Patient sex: F
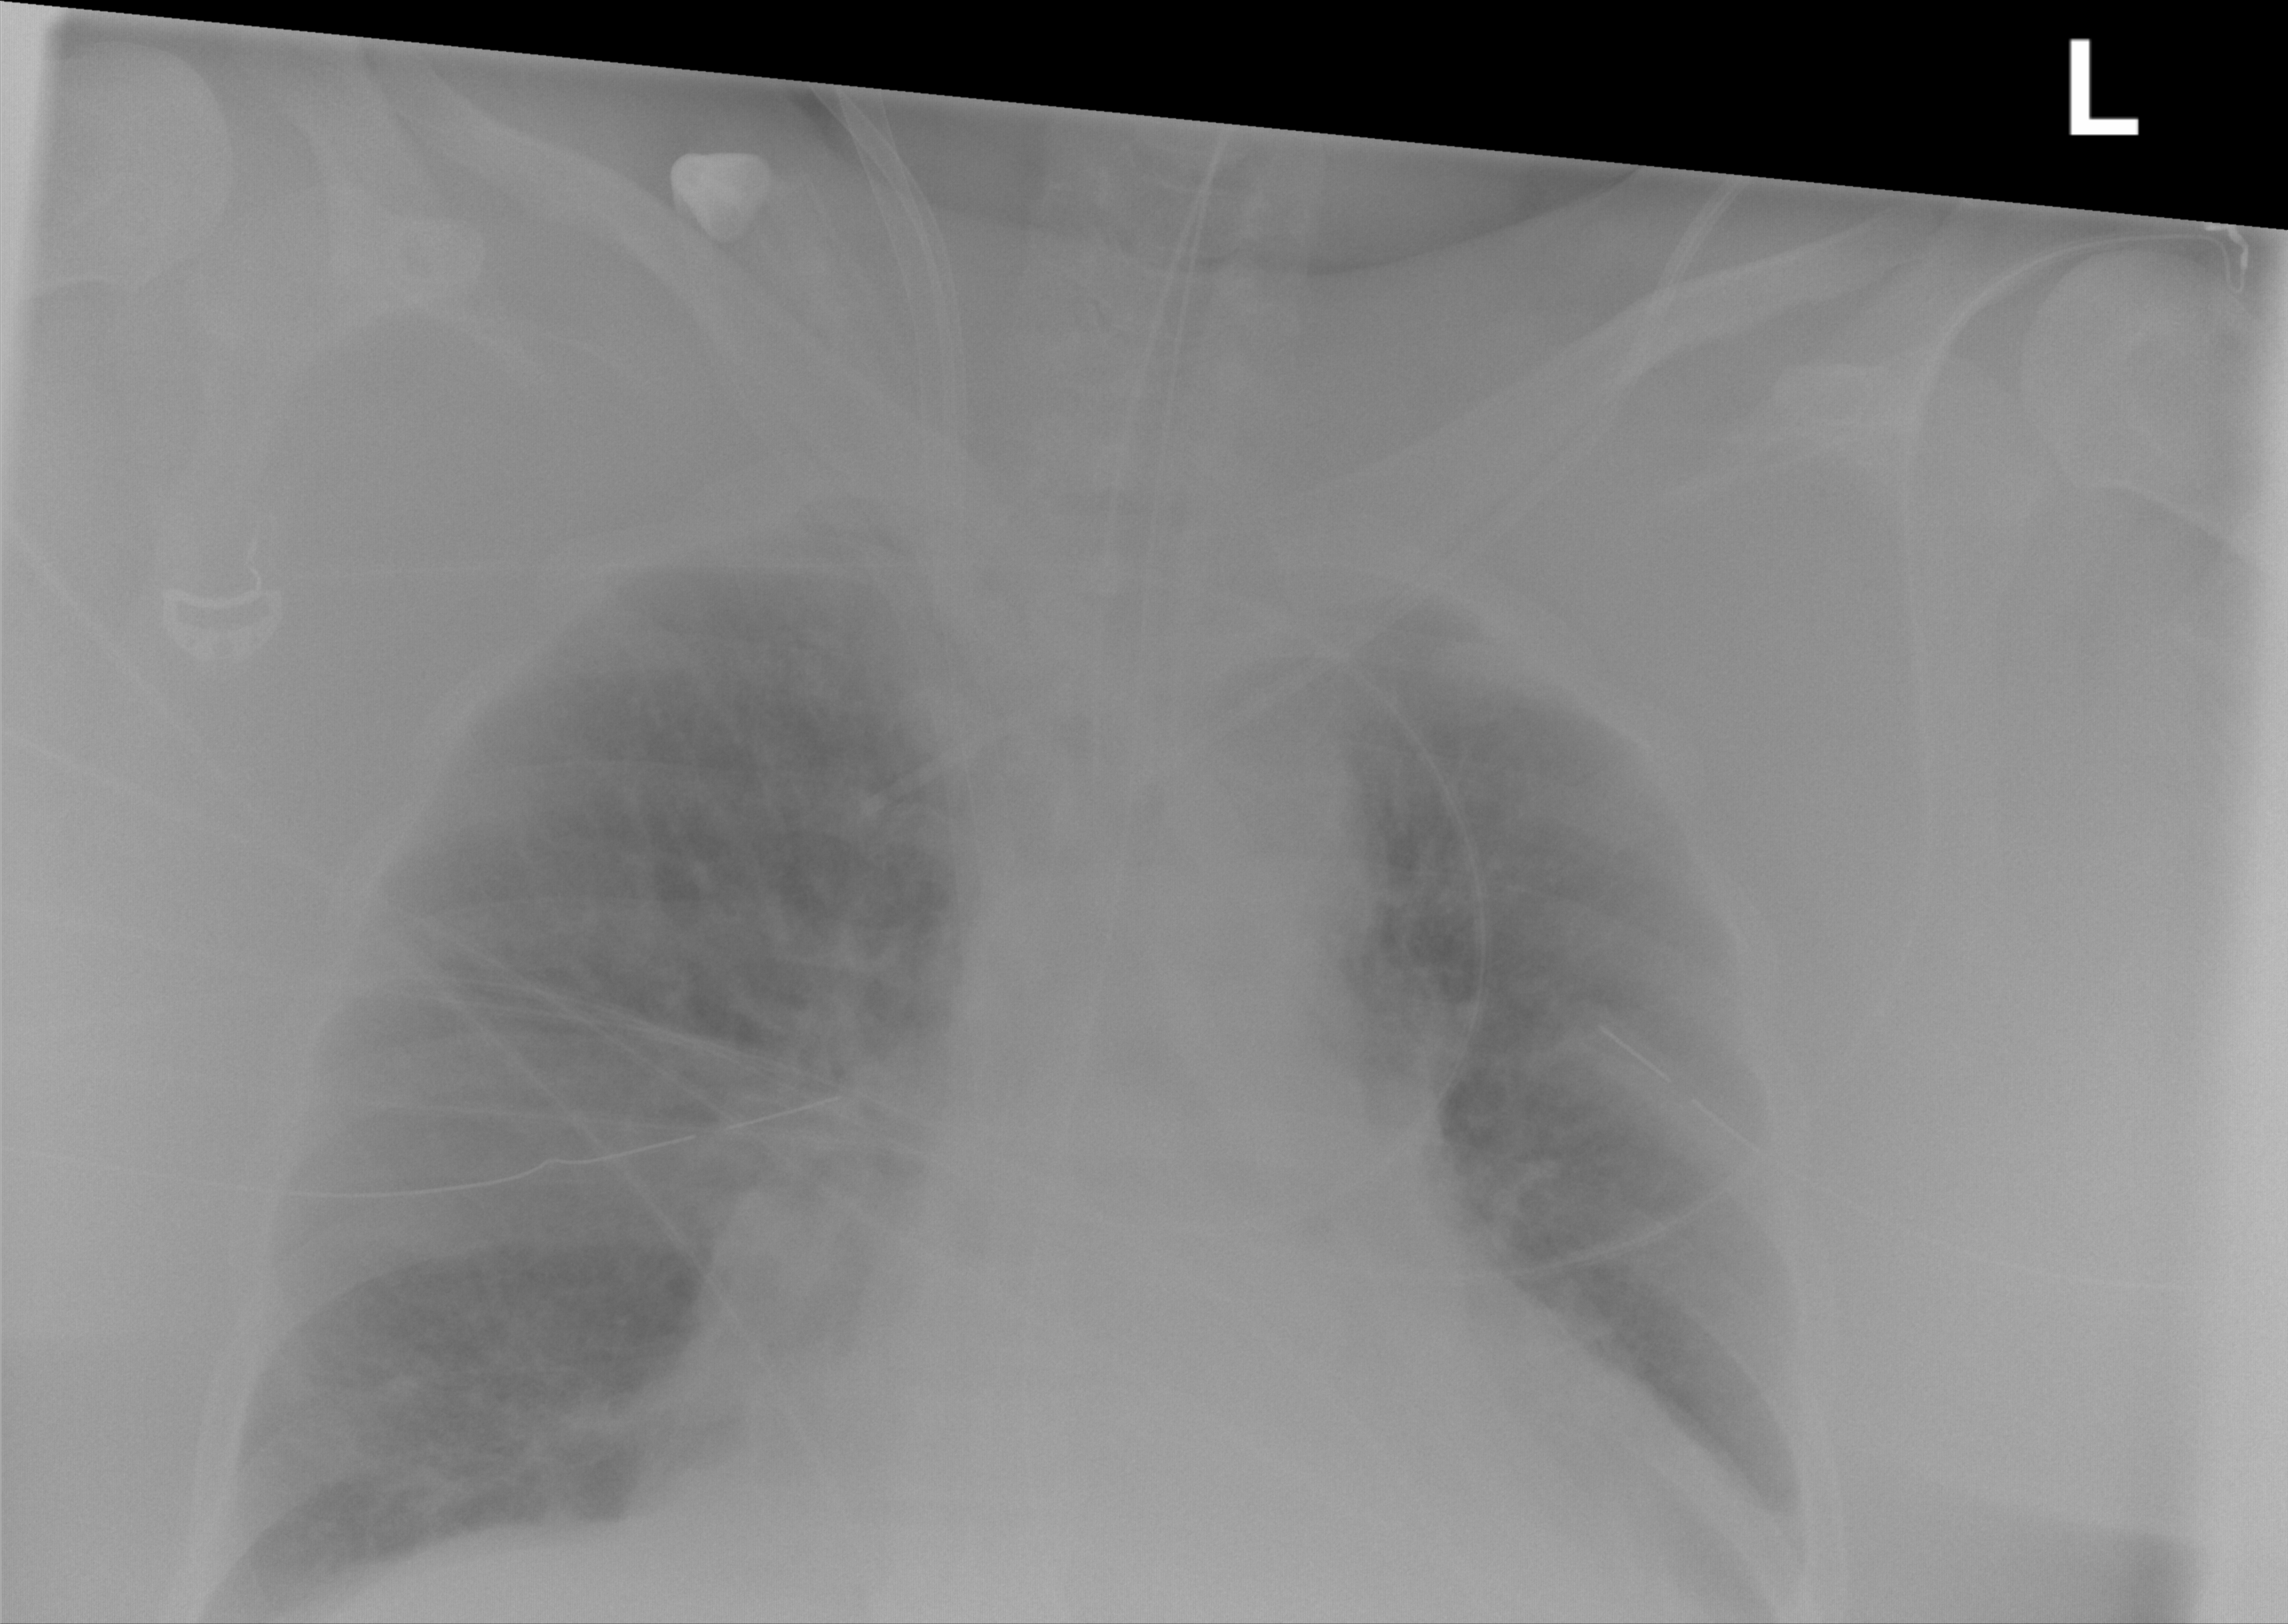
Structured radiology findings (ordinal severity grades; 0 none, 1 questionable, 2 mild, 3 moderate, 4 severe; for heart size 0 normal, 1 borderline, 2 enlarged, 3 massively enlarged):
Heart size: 2
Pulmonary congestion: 1
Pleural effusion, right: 3
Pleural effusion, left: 3
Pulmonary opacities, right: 1
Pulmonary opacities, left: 0
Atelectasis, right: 1
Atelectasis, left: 0